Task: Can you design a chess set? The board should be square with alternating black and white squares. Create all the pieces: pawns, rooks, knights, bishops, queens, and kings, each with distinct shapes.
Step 2919:
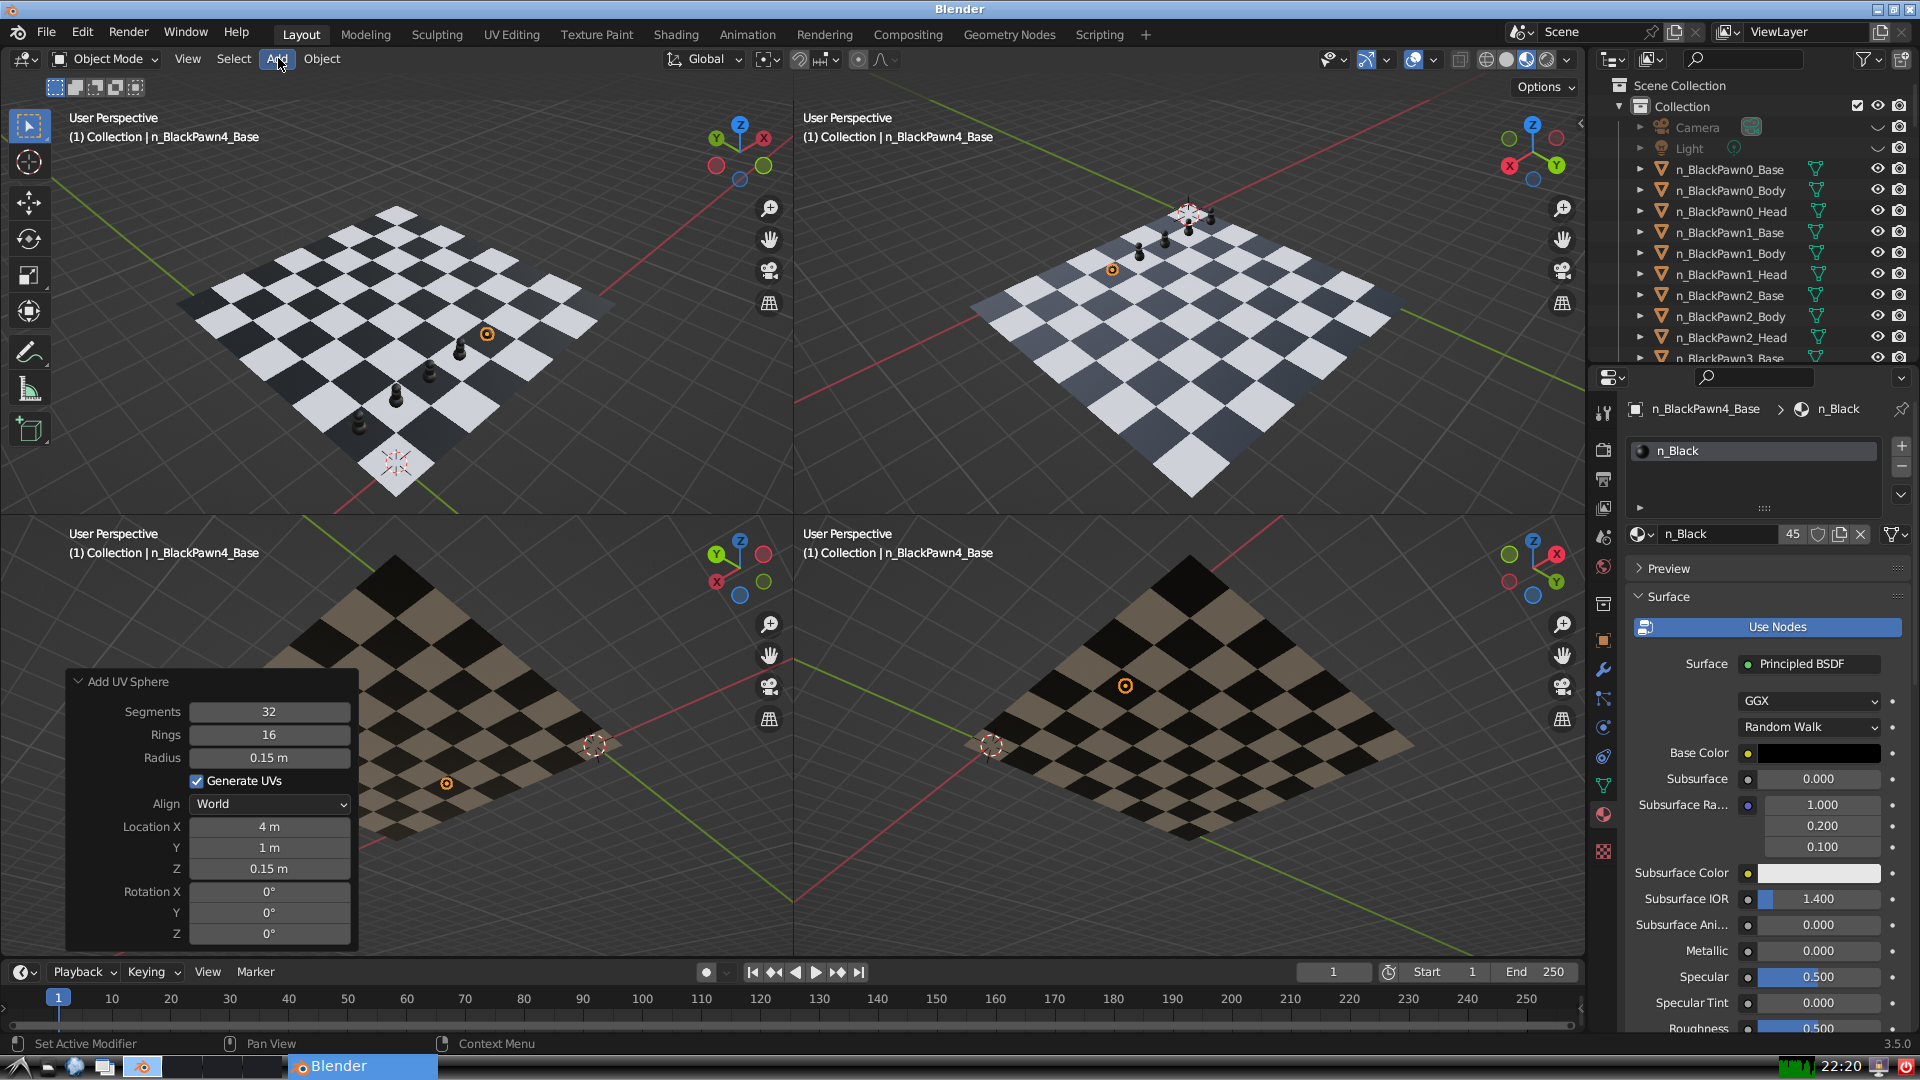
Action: click: no